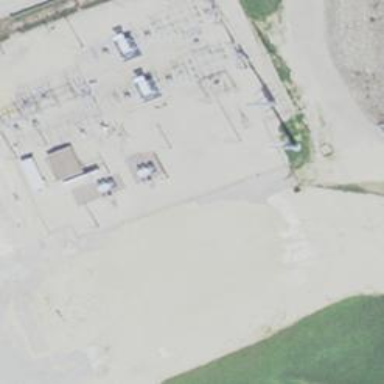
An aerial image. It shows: Distribution level power substation enclosed by fence.